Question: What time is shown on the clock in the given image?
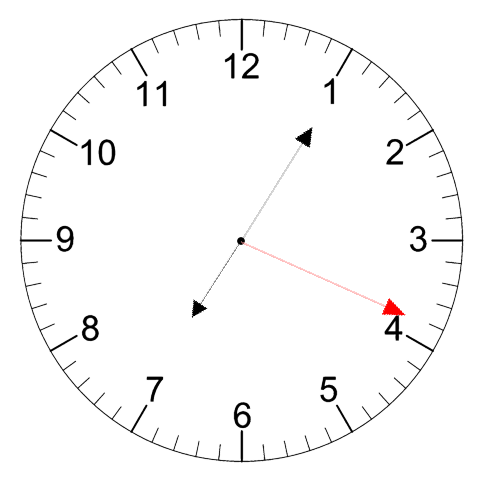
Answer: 07:05:19